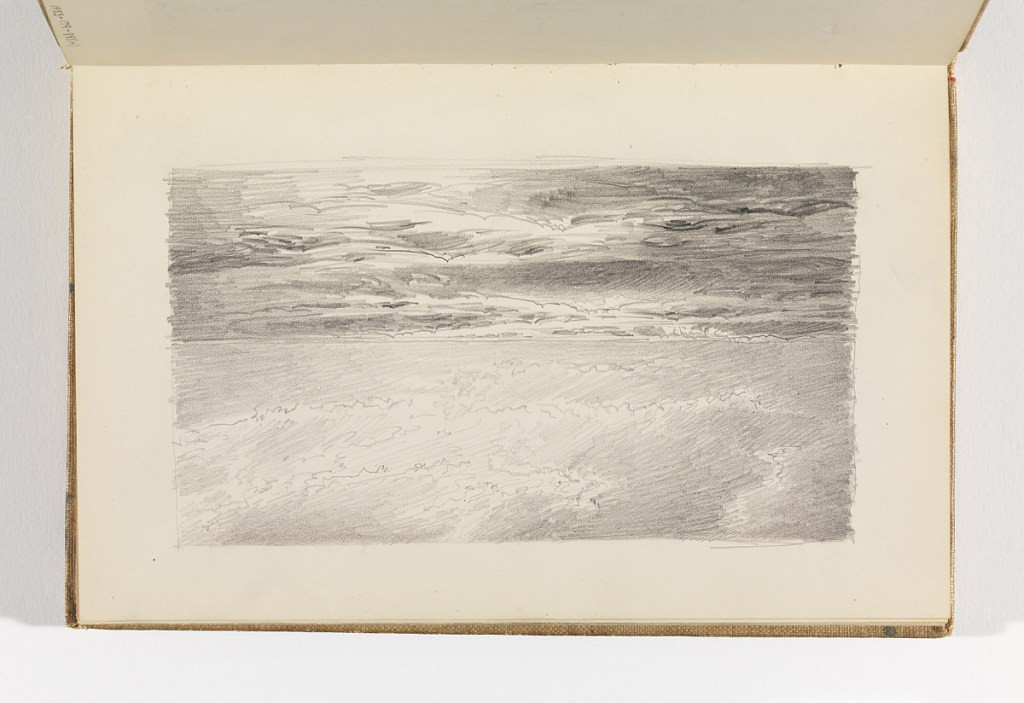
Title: Study of Light and Clouds on Ocean
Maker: William Trost Richards, American, 1833–1905
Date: after 1878
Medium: Graphite on cream wove paper
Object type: Sketchbook folio
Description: Flat sea in foreground, dark sky with light center.